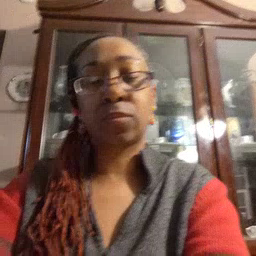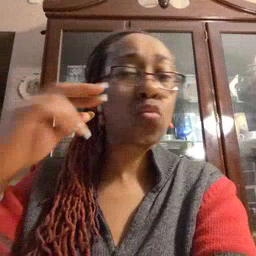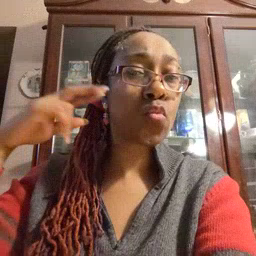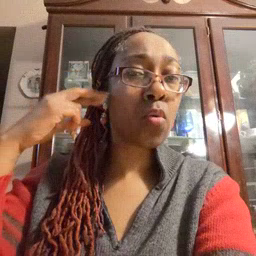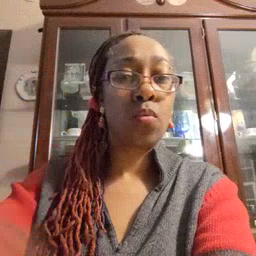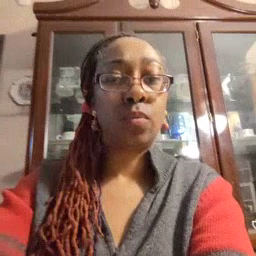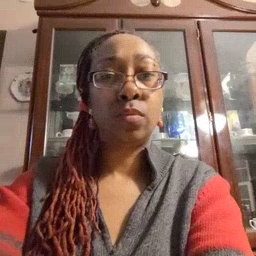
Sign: radio